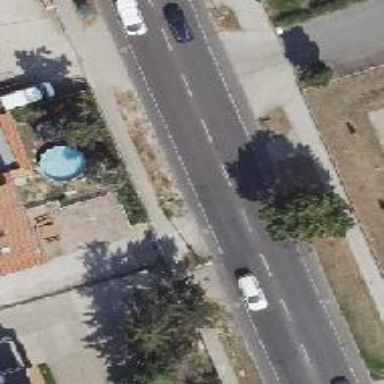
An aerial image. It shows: Secondary road with asphalt surface. It has separate sidewalks on both sides and dedicated cycle lanes. The lanes are marked with lane markings.